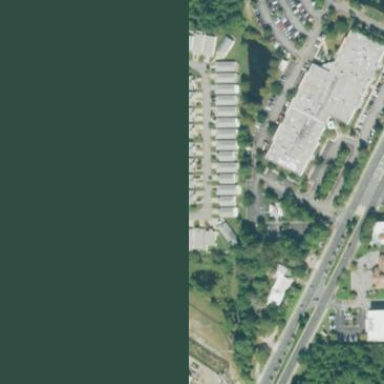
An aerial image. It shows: Commercial area.